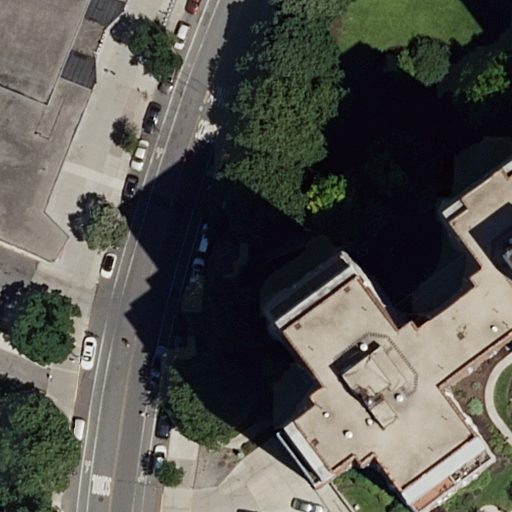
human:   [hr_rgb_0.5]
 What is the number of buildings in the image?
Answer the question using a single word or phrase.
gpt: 2

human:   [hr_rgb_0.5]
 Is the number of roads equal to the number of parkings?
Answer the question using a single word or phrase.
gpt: no

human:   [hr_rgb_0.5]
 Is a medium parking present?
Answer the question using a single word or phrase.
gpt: yes

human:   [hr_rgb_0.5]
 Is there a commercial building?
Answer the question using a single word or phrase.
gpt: no

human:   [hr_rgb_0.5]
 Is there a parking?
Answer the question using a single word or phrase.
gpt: yes

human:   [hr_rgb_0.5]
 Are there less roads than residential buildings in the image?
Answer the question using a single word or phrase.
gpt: no

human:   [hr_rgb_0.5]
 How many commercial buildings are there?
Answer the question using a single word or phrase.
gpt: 0

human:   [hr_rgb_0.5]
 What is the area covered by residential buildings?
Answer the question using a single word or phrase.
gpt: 1473m2

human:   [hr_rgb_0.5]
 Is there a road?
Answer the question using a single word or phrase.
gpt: yes

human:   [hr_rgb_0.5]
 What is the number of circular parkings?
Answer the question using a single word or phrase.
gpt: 0

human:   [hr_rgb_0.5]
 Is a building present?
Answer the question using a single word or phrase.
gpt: yes

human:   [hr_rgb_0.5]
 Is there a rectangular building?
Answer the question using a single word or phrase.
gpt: yes

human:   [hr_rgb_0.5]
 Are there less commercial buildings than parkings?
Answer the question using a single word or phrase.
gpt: yes

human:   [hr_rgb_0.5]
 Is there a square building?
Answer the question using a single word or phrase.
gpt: no

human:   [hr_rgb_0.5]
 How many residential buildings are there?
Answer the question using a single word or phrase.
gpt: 2

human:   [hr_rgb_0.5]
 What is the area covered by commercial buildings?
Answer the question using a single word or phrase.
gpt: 0m2

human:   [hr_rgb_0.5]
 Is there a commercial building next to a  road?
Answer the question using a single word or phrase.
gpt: no

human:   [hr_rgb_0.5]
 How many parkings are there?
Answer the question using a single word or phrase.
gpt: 1

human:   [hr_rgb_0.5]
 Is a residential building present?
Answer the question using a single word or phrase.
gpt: yes

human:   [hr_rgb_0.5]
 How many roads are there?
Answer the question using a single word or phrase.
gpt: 3

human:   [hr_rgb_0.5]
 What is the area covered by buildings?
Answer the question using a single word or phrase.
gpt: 1473m2

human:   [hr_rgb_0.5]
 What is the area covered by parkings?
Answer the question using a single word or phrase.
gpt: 303m2

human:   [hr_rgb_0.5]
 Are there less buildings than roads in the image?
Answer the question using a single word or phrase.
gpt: yes

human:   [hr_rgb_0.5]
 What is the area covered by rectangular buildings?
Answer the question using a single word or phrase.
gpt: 1473m2

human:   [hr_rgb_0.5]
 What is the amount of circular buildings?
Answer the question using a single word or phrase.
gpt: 0

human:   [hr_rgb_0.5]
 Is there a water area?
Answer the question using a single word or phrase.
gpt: no

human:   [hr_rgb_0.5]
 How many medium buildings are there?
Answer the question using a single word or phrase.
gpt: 0

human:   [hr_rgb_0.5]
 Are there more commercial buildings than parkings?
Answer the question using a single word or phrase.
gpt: no

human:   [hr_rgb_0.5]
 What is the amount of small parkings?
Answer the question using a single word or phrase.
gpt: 0

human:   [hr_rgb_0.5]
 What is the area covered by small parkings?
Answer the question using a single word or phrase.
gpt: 0m2

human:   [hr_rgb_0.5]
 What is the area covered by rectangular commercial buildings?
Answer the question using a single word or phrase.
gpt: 0m2

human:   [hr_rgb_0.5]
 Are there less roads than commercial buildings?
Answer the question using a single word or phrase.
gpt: no

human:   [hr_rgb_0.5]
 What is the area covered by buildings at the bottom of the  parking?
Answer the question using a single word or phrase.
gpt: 0m2

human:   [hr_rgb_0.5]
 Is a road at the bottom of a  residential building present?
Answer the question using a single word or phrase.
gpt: yes

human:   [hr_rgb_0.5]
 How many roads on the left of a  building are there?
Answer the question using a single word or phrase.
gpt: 3

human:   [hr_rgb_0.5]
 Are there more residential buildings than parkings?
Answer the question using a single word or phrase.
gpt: yes

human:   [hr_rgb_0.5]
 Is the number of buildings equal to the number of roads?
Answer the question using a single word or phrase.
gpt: no

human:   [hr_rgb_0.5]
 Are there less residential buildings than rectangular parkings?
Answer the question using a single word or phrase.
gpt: no

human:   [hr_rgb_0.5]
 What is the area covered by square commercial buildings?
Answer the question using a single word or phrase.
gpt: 0m2

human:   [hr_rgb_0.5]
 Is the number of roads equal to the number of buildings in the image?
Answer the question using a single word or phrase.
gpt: no

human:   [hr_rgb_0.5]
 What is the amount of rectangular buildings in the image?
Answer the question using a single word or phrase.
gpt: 2

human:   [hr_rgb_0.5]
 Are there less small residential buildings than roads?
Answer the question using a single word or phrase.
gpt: yes

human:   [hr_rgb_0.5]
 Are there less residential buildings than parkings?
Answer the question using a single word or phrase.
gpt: no

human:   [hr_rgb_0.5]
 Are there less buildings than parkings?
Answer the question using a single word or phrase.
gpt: no

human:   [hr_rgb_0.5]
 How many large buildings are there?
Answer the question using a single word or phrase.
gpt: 1

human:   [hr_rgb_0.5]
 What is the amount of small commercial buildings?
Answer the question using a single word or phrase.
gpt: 0

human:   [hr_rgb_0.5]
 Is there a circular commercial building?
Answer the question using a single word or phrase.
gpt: no

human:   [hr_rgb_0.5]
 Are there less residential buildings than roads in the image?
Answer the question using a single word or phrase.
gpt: yes

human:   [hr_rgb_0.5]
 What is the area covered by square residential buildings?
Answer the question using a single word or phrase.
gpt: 0m2

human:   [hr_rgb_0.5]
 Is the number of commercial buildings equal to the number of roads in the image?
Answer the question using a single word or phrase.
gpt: no

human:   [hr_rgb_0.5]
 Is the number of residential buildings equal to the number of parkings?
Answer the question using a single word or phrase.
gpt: no

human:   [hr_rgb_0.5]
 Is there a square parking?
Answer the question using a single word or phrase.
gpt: no

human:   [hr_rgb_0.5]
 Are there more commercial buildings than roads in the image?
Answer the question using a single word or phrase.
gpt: no

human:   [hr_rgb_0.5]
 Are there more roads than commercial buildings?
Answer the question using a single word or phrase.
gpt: yes

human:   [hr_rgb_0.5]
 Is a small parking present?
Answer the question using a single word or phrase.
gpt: no

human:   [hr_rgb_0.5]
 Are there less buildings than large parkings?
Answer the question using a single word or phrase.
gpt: no

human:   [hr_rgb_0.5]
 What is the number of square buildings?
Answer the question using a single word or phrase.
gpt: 0

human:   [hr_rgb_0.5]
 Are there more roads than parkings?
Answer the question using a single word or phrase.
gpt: yes

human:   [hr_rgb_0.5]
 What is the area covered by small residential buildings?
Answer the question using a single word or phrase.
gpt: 0m2

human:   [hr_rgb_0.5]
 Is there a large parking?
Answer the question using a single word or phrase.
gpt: no

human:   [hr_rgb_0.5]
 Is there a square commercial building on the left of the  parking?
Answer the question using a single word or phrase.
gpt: no

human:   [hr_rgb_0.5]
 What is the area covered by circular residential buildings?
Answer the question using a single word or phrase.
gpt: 0m2

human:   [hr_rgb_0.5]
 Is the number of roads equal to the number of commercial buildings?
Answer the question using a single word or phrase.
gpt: no

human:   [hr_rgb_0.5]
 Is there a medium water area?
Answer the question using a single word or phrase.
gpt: no